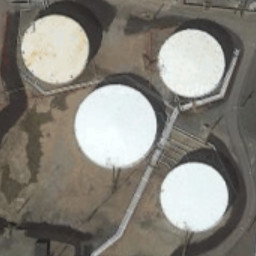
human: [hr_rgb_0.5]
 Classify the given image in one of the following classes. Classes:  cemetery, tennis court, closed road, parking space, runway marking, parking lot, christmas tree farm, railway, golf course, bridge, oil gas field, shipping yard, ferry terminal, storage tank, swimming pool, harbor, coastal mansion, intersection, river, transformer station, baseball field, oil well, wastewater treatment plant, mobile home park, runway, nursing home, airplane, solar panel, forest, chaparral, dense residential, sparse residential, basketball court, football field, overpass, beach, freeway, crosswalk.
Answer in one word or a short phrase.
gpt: storage tank